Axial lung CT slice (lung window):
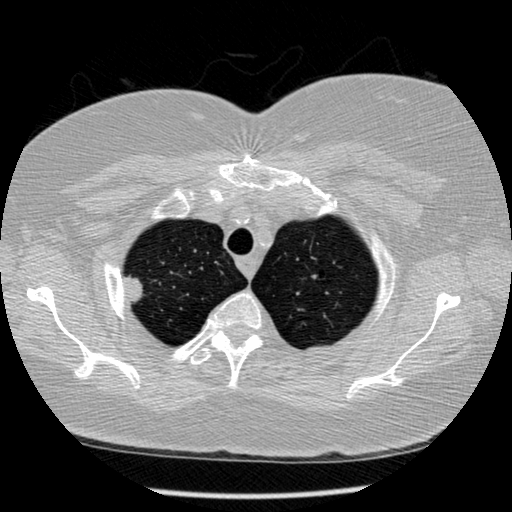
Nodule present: yes
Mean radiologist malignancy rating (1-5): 4.5